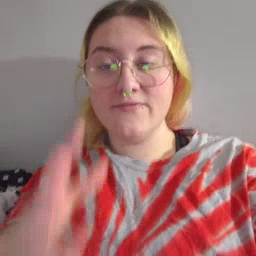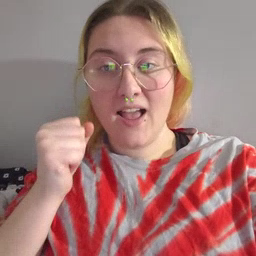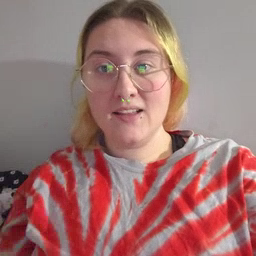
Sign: fast